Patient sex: M
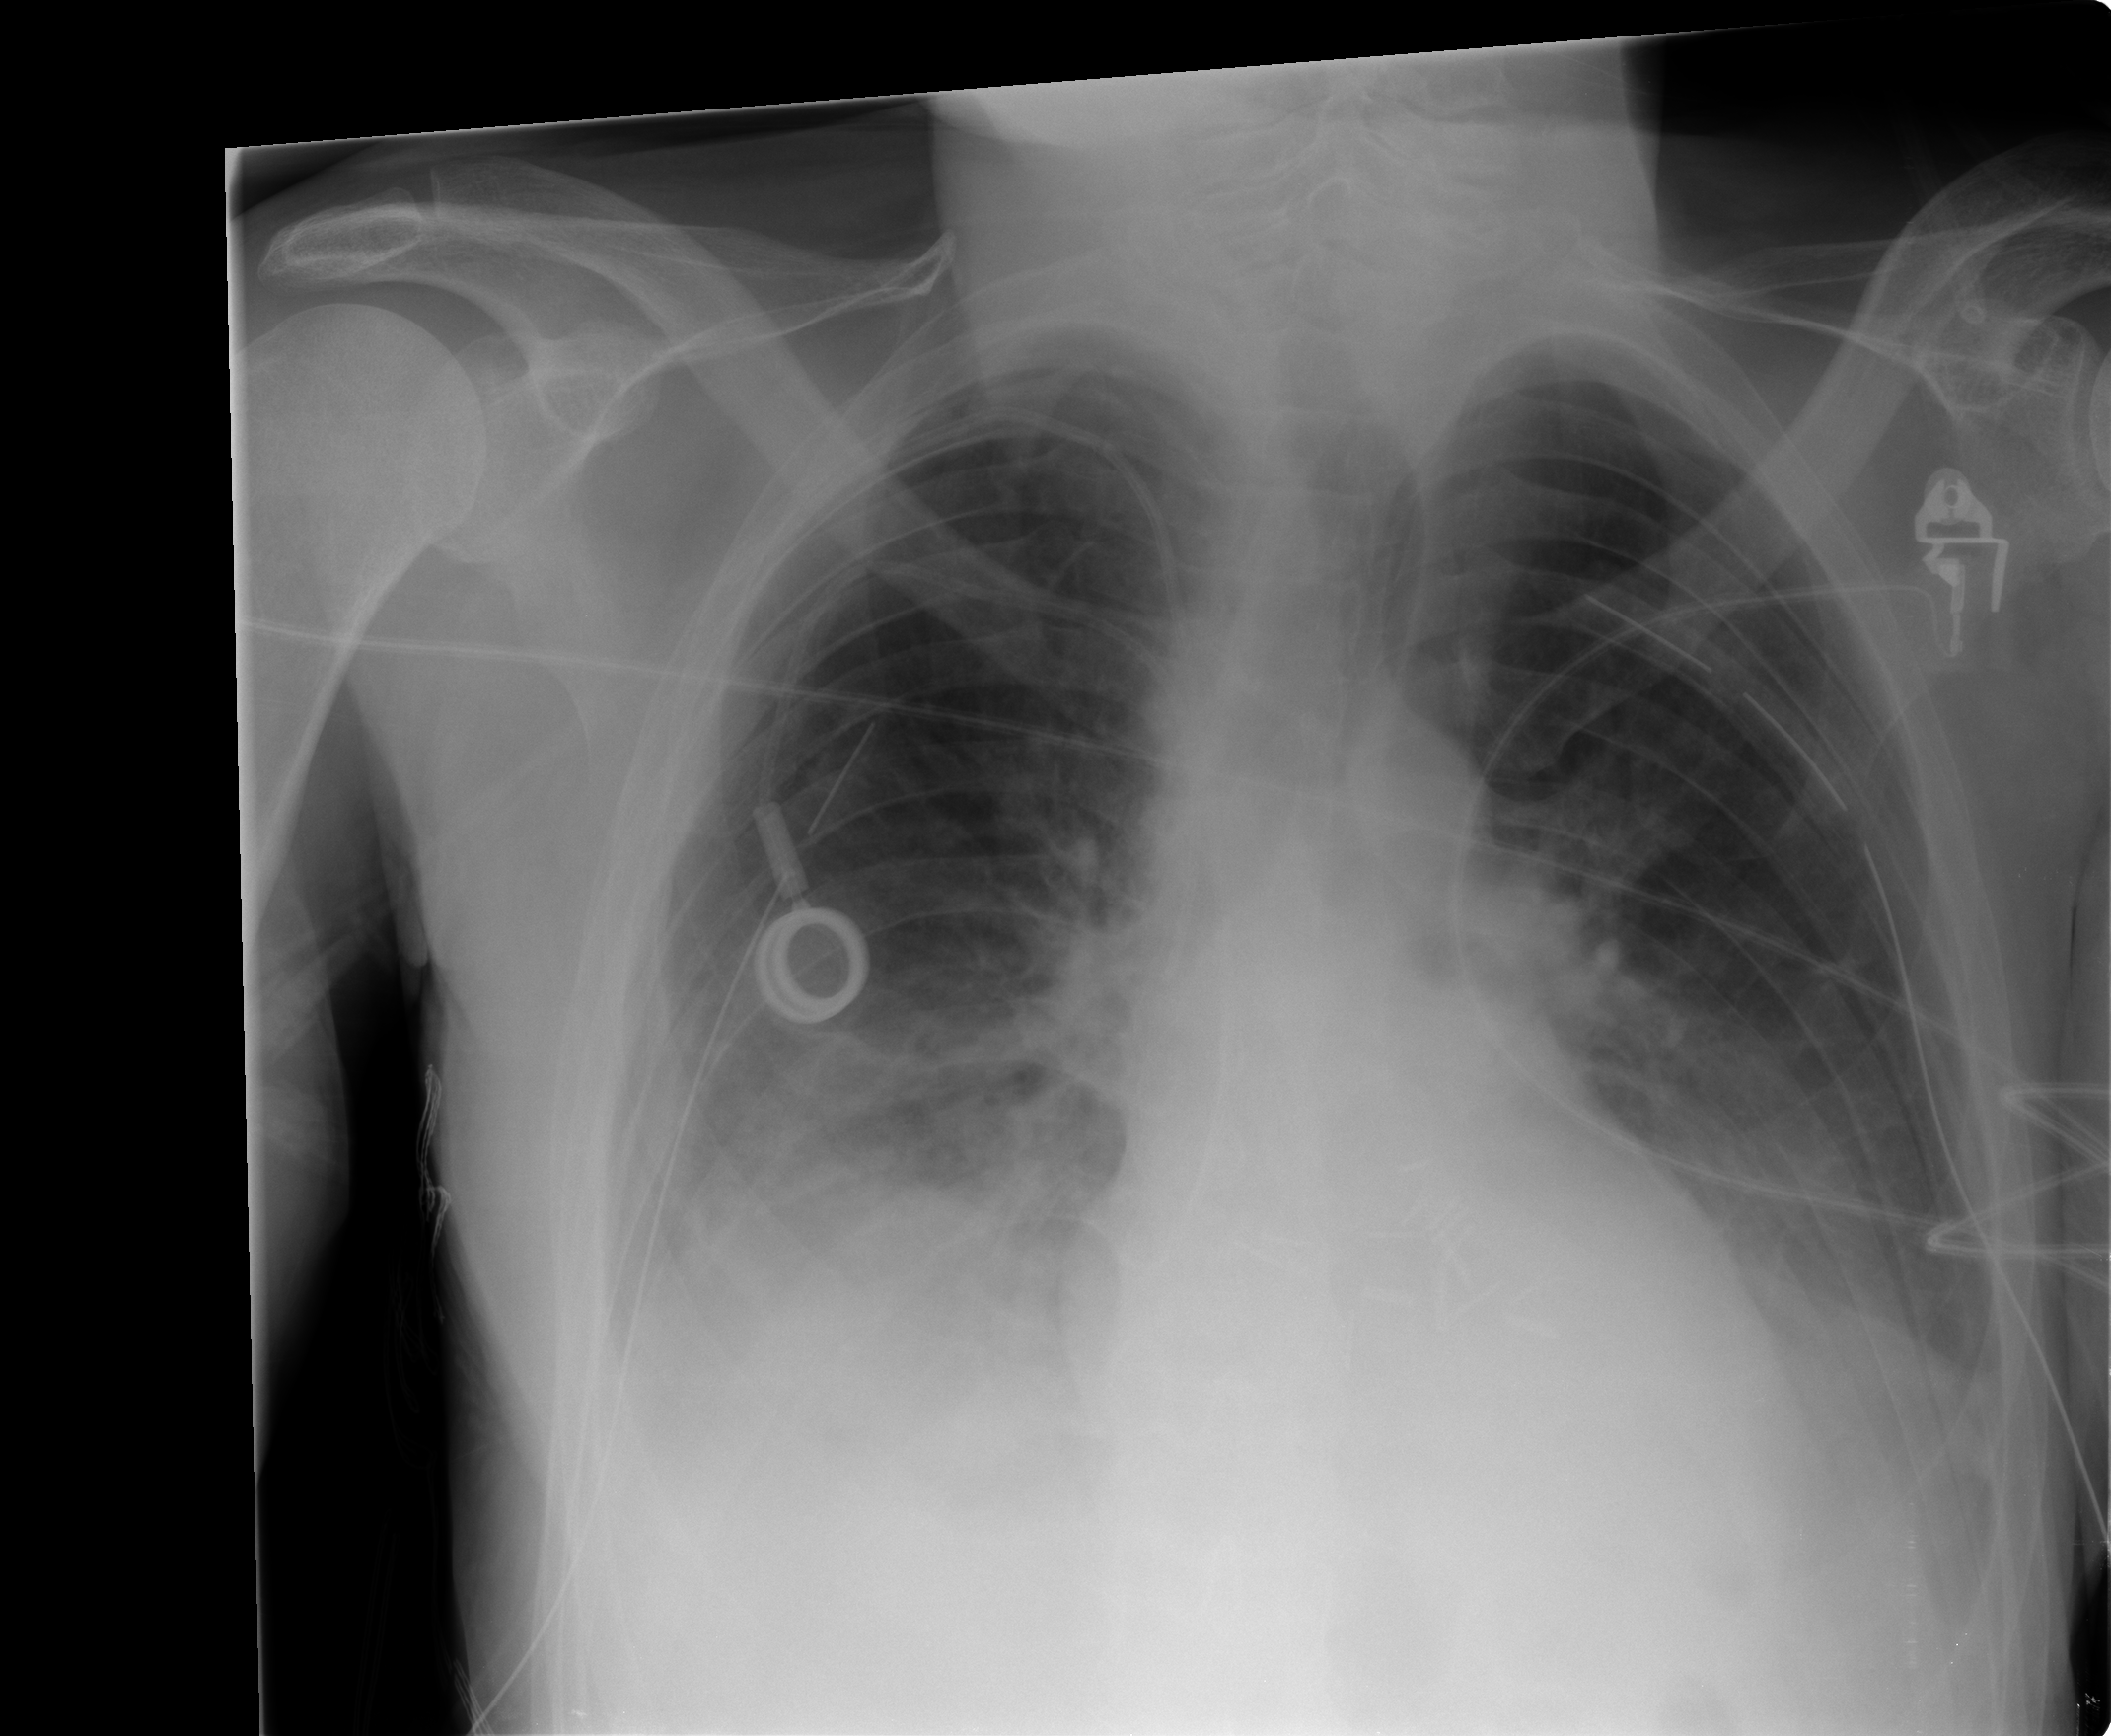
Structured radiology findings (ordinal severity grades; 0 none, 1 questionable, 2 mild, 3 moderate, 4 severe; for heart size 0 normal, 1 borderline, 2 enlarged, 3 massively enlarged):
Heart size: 0
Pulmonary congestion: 0
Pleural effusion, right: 2
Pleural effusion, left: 1
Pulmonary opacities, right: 0
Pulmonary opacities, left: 0
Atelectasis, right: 2
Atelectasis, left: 2